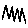
Label: zigzag